Question: I have a database and I need to create a 'sumifs' expression in Google sheets with the following rules: I have a range of cells and this would be a filter for what the 'sumifs' must sum (similar to an OR). I think the image will explain a little bit better what my expected result is:

I have been trying with a lot of examples but none of them have given me the right result.
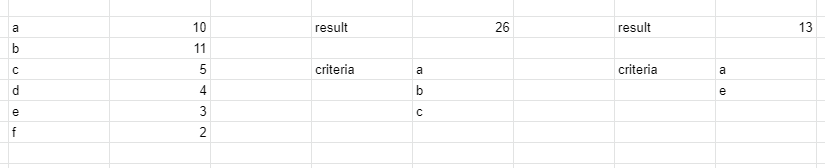
Answer: You can filter the values and then sum up:
<URL>
First one would be: '=SUM(FILTER($B$1:$B$6;$A$1:$A$6=$F$4:$F$6))'
Second one: '=SUM(FILTER($B$1:$B$6;$A$1:$A$6=$I$4:$I$5))'
You can see an <URL>